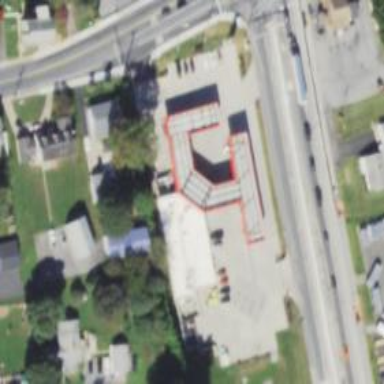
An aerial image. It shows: Convenience shop.